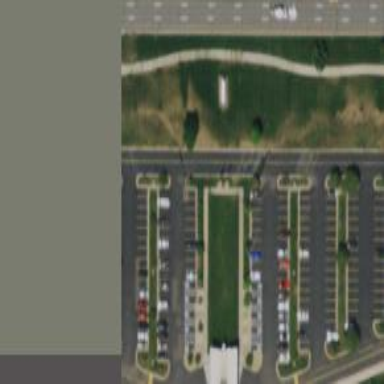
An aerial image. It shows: Parking space is available.